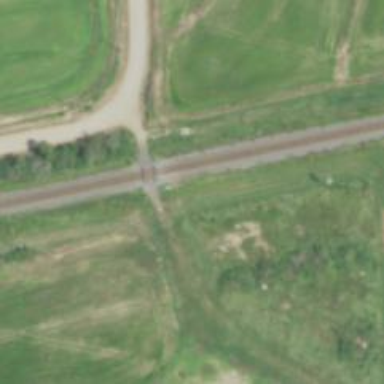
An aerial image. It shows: Level crossing along the railway.